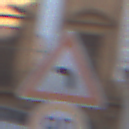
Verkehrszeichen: KurveLinks
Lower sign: Geschwindigkeit90
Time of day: MorningAfternoon
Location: Outdoor (Urban)
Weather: PartlyCloudy
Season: NotSpecified
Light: Natural